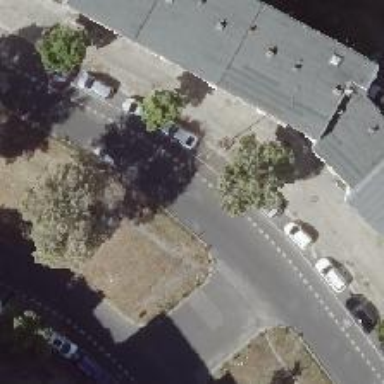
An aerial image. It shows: Secondary road with asphalt surface. There is lane designated for parking on the right side.